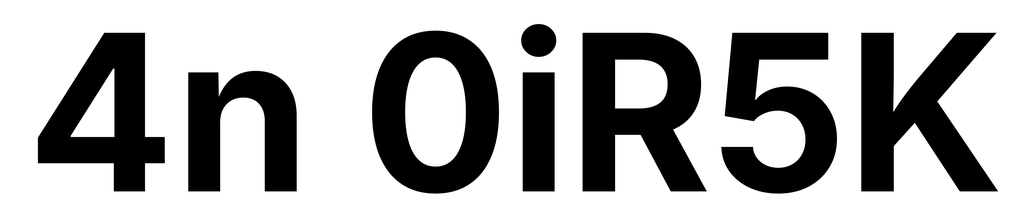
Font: Inter_Bold